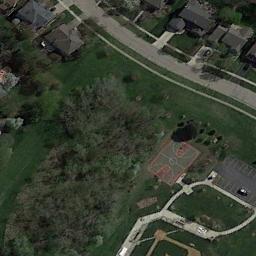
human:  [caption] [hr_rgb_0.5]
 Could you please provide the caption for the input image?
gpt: A basketball court next to some trees and some houses beside .

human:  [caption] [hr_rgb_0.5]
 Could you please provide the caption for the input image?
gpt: The basketball court and the parking lot are next to the forest,One street away from the residential area .

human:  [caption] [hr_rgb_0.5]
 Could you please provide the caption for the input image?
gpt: Many trees are near the basketball court .

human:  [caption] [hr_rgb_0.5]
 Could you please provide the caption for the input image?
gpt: There is a basketball court between the parking lot and trees with a road pass by .

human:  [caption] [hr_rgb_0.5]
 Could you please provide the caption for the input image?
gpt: There is a vacant lot next to the basketball court .